Question: I am displaying ticker View on navigation bar.And do not want to show back button.
To hide back button I wrote the following code:
'''
-(void)viewWillAppear:(BOOL)animated
{
self.navigationController.navigationBar.hidden=false;
self.navigationController.navigationItem.leftBarButtonItem.tintColor=[UIColor clearColor];
self.navigationController.navigationItem.hidesBackButton=true;
}
'''
in every implementation file.
And applying ticker in app delegate didFinishLaunching method as below.
'''
self.navController.navigationItem.hidesBackButton=YES;
[self.navController.navigationBar addSubview:[Constant BSE_Ticker]];
[self.navController.navigationBar addSubview:[Constant NSE_Ticker]];
'''
but back button is not hiding.
showing screen shot below

Thanks!
I will appreciate any help.
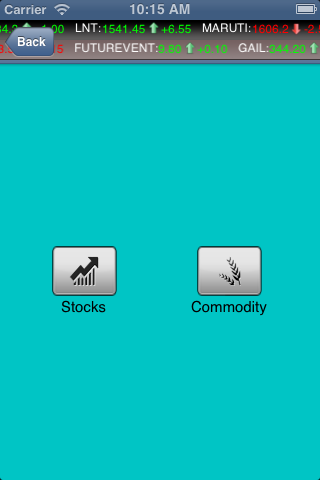
Answer: Try the following:
'''
self.navigationItem.hidesBackButton = YES;
'''